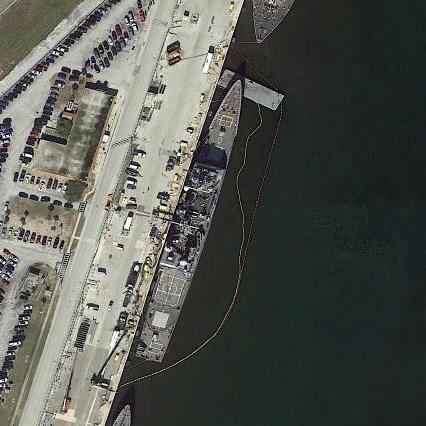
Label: cruiser